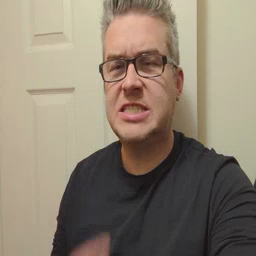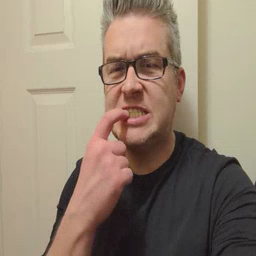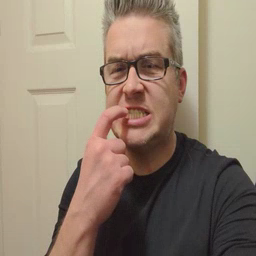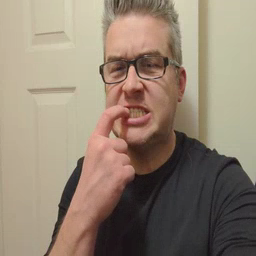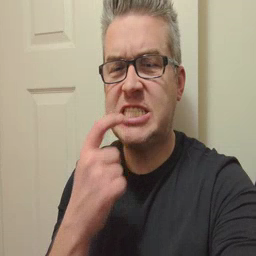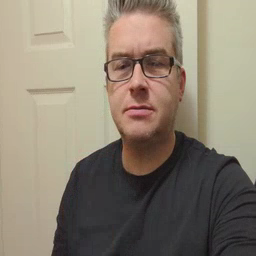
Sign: glasswindow